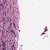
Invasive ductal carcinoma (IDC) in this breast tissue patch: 0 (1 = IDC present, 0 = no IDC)